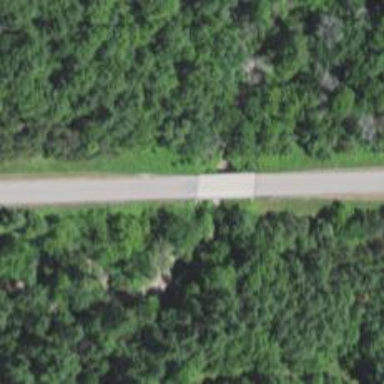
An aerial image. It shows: Unclassified road on bridge.